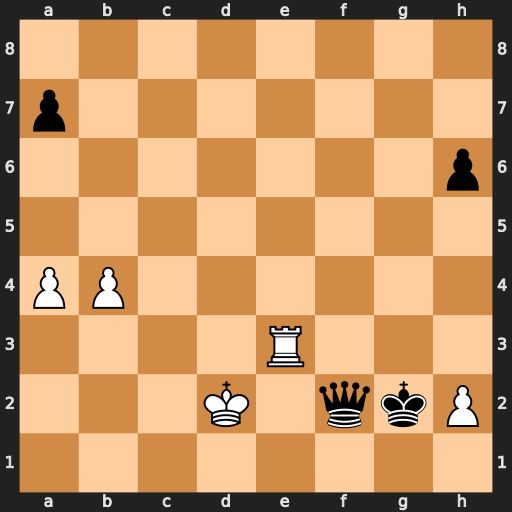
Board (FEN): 8/p7/7p/8/PP6/4R3/3K1qkP/8
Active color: w
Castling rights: -
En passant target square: -
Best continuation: Re2 Qxe2+ Kxe2